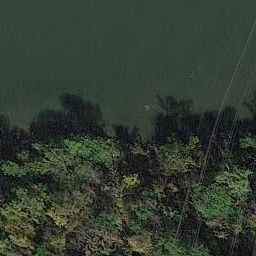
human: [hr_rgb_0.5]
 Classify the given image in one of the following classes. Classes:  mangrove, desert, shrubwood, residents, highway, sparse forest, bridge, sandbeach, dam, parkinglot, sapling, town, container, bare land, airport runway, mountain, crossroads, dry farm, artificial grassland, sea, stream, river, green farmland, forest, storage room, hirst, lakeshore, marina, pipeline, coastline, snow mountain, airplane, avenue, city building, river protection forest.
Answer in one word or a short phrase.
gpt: river protection forest